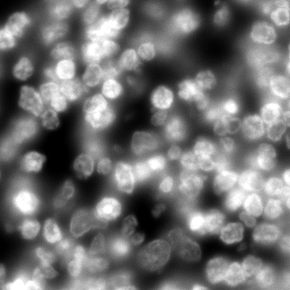
Tissue sample: colon
Magnification: 10.0x
Cell type: B cells
Senescence state: normal